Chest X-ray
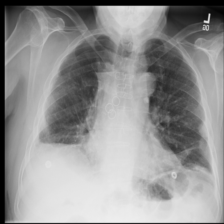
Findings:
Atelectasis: positive
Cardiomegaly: negative
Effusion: positive
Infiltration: negative
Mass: negative
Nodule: negative
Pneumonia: negative
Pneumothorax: positive
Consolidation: negative
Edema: negative
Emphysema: negative
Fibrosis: negative
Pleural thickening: positive
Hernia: negative